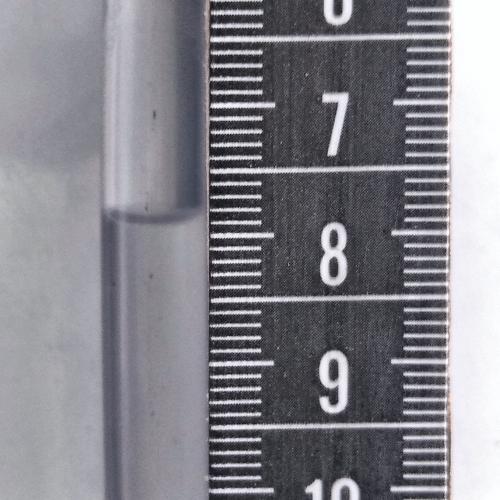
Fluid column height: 7.9 cm